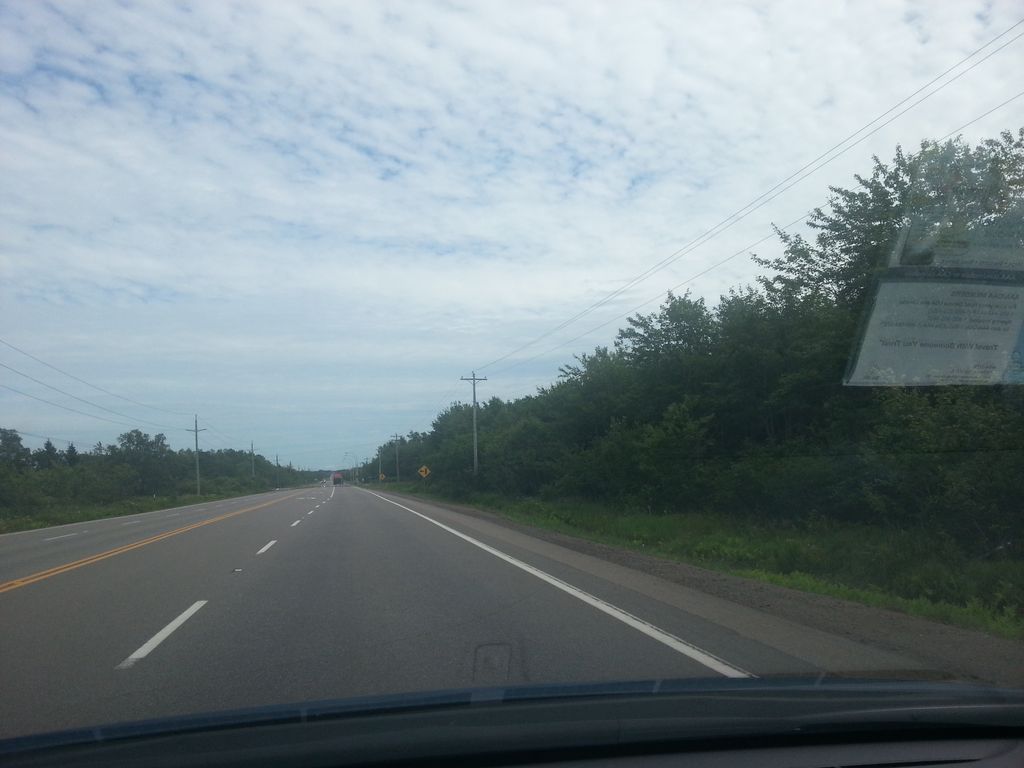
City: charlottetown